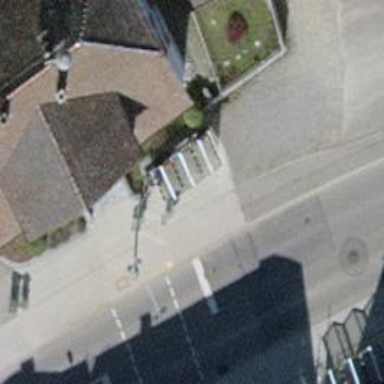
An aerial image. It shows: Bus stop with sheltered platform for public transport.